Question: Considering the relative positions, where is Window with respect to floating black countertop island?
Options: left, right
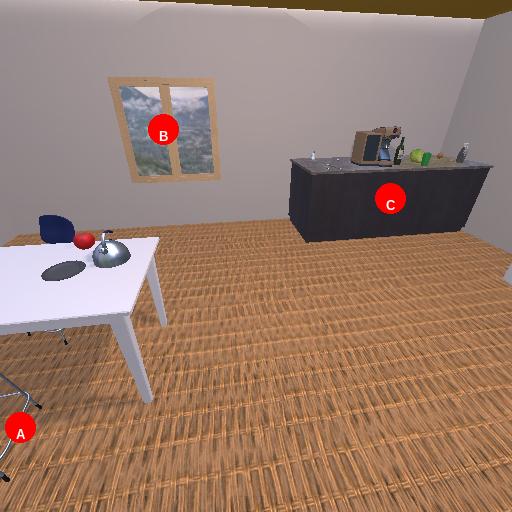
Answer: left